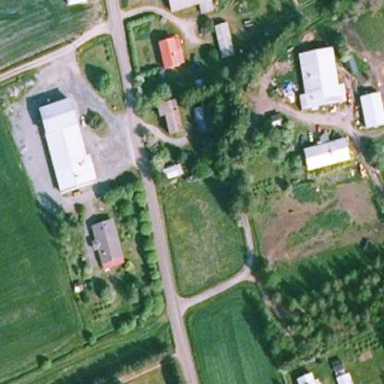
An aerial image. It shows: Residential area in rural setting.